Question: I have a collectionView with fixed cells size, without any flowLayout classes.
When I scroll quickly, the cell falls down under the previous like this Sometimes!!!

Any ideas?
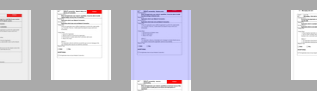
Answer: I once encountered this problem and <URL> once.Not answered yet by anybody.The workaround what i did is making the 'CollectionView' height adjust such that the cell will be visible properly.Made the height of 'UICollectionView' with +2 pixel than the height of the cell.